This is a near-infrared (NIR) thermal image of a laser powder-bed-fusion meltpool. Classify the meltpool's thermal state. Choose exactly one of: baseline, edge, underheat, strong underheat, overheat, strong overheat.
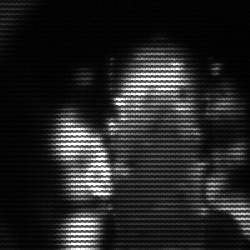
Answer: strong underheat